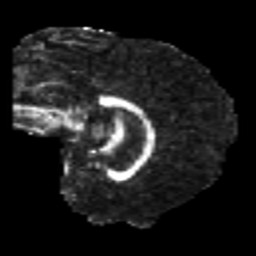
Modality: FA
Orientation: sagittal
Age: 20
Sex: male
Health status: healthy
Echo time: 0.074 s